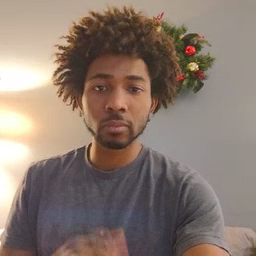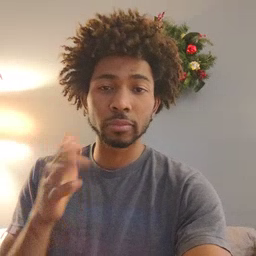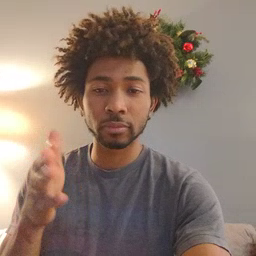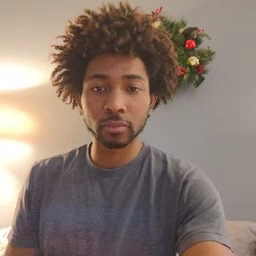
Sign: flag